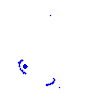
Particle: pion